Current action and preconditions to check: trajectory_clear

Your task: For each precondition in the list above, predict whether it will hold at this action.

Consider the current scene as observed from the mobile robot's camera, and analyze the predicted future states of all dynamic agents (e.g., people, animals, vehicles, or any moving entities) within the NEXT SECOND.

IMPORTANT: Only answer "very likely" if you are absolutely certain—based on strong, clear evidence—that a dynamic agent will violate the precondition in the predicted future state. Do NOT answer "very likely" for unlikely, ambiguous, or low-probability risks.

Ask yourself for each precondition: Is there a high probability, with clear and convincing evidence, that the predicted future states of any dynamic agent will interfere with the predicted future state of the currently executing action within the NEXT SECOND, causing that precondition to fail?

Assess the risk level based on these predictions. Use "likely" or "very likely" if motions create a clear risk of interference.

Use "neutral" or "improbable" if agents are nearby but their predicted paths are clearly diverging or non-conflicting.

Failure Risk Categories: "very improbable", "improbable", "neutral", "likely", "very likely"

Answer Format: Output ONLY the probability_of_failure value from these categories: "very improbable", "improbable", "neutral", "likely", "very likely"

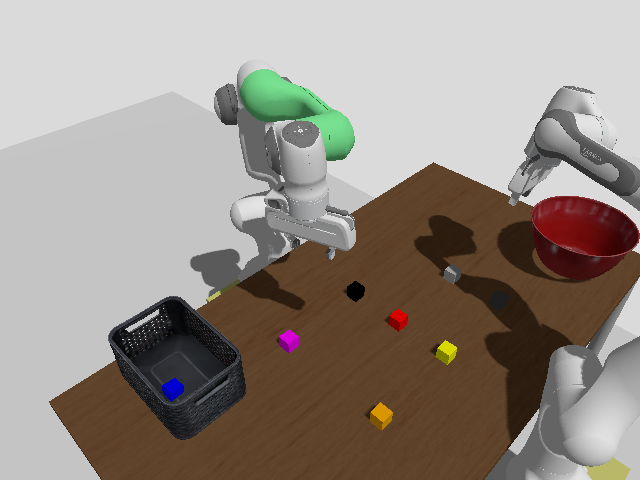

Answer: very improbable